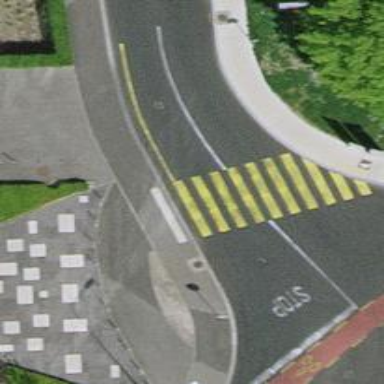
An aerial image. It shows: Uncontrolled zebra crossing on the road.